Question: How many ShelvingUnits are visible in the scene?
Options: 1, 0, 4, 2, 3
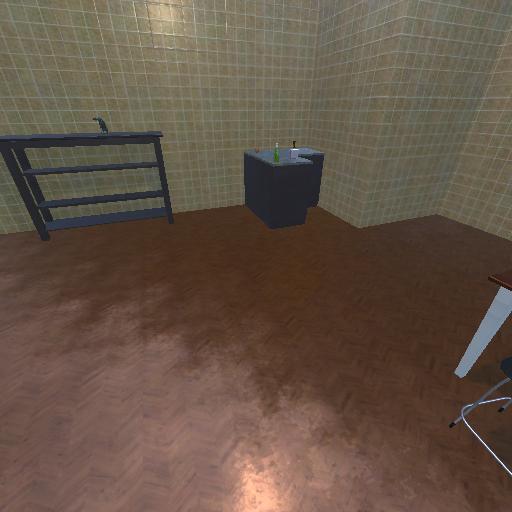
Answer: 1